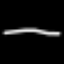
Label: line